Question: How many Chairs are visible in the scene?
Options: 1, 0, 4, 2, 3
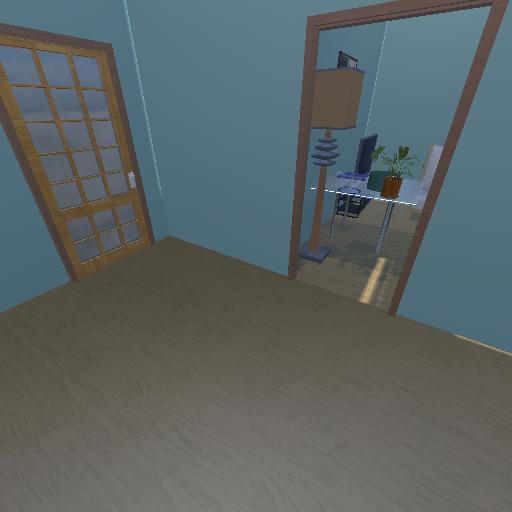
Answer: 1